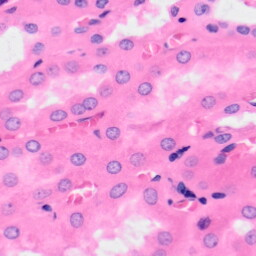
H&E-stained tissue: Kidney